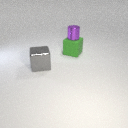
large green rubber cube behind large gray metal cube